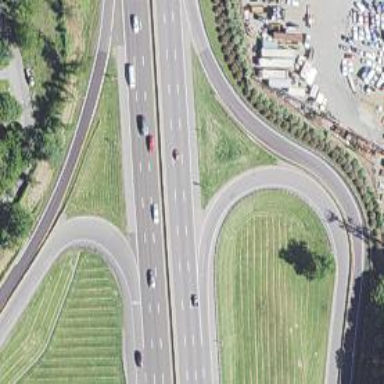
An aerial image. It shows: Motorway link with asphalt surface and embankment.